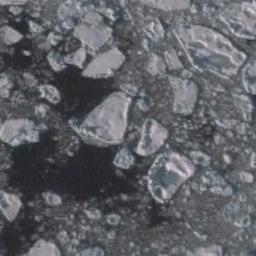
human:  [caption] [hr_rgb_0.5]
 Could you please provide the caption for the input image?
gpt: A lot of sea ice of different sizes and thickness gathers together and the color of the seawater is deep blue .

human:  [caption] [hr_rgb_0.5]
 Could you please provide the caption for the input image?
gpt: Countless ice cubes of all sizes are closely connected into a large piece floating on the deep blue sea surface, Covering the sea surface .

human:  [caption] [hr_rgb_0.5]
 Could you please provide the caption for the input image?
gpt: There are many ice on the black sea .

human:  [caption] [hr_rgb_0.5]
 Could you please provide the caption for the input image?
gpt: Sea ice is surrounded by water .

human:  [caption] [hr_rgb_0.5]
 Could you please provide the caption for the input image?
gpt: There are many sea ice linked into sheets .